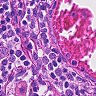
Metastatic tissue present: no